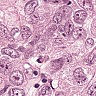
Metastatic tissue present: yes